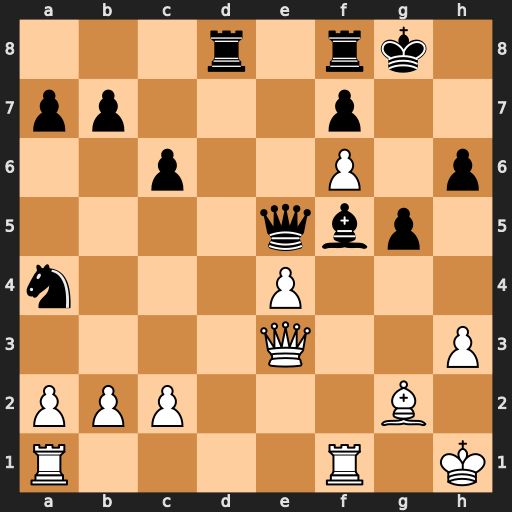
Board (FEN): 3r1rk1/pp3p2/2p2P1p/4qbp1/n3P3/4Q2P/PPP3B1/R4R1K
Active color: w
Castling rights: -
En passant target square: -
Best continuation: Rxf5 Qxf5 exf5